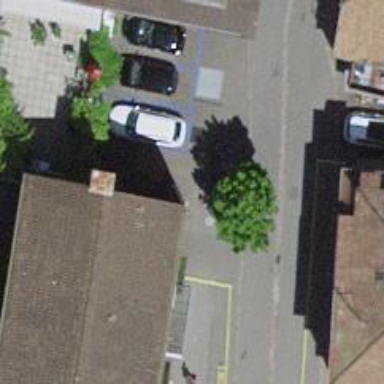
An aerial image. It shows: Footway with asphalt surface. It passes through building tunnel.